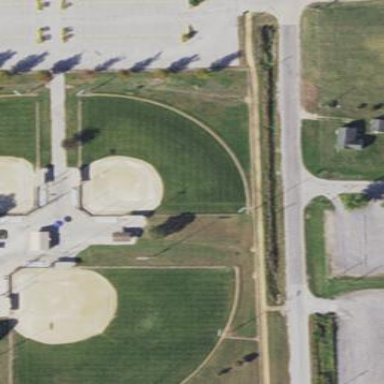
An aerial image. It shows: Softball pitch for leisure land activities.